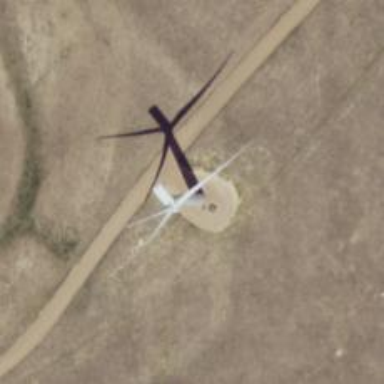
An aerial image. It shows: Wind generator powered by horizontal-axis wind turbine.